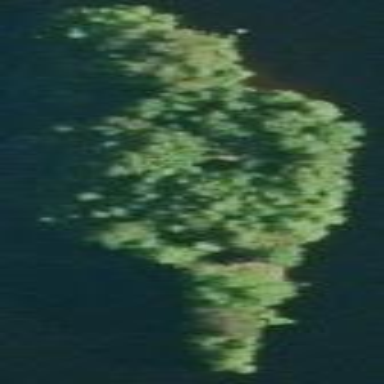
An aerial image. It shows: Islet.